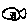
Label: fish